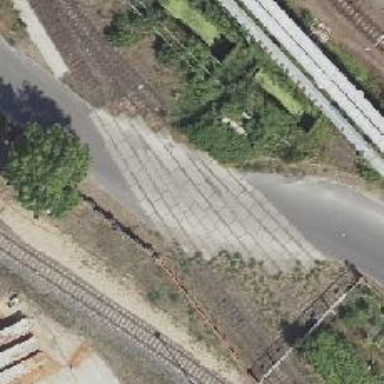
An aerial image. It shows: Railway level crossing.